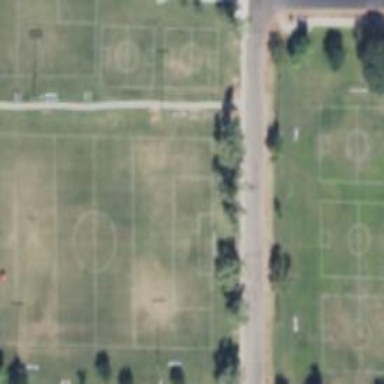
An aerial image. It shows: Soccer pitch for leisure land activities.